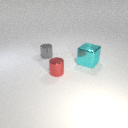
small gray metal cylinder to the left of large cyan metal cube